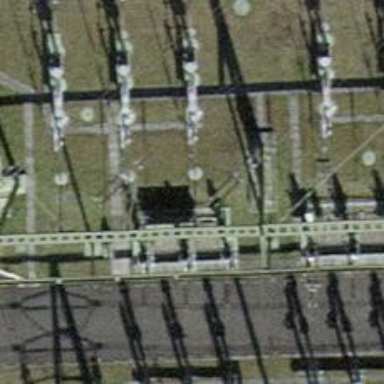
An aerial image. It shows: Insulator used in power equipment.